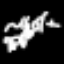
Label: frog